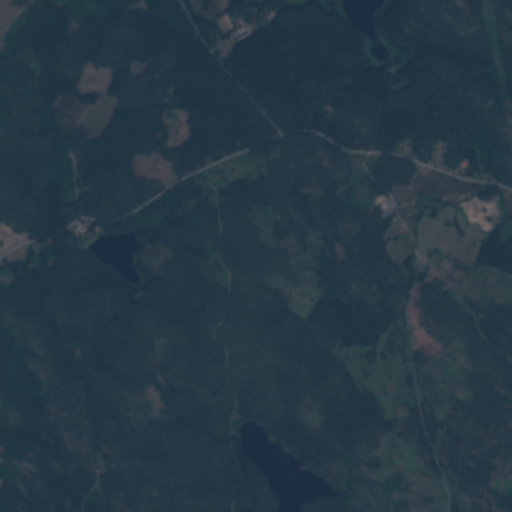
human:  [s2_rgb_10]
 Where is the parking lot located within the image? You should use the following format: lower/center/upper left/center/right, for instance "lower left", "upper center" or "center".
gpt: The parking lot is located in the lower center of the image.
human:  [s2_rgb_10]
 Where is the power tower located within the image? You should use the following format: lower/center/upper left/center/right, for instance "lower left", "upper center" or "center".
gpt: The power tower is located in the upper right of the image.
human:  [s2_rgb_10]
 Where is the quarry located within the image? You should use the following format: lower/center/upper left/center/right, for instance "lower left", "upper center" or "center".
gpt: The quarry is located in the center right of the image.
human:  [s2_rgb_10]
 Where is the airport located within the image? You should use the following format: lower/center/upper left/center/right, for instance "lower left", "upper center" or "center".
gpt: There is no airport in the image.